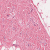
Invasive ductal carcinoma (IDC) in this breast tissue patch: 1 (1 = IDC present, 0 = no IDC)